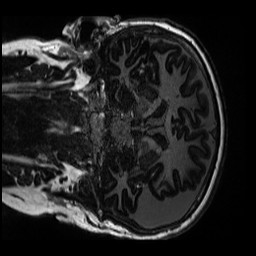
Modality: MP2RAGE
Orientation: coronal
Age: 12
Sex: male
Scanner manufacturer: siemens
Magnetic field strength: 3 T
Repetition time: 4 s
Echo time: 0.00303 s